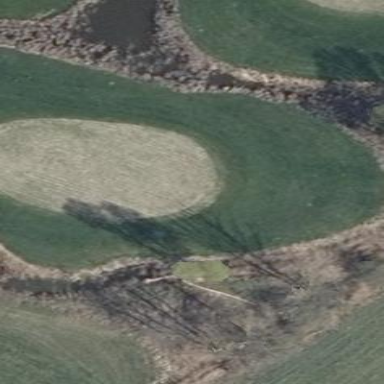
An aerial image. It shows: Golf green.